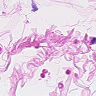
Metastatic tissue present: no